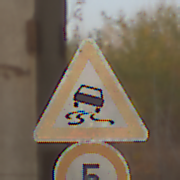
Verkehrszeichen: SchleuderOderRutschgefahr
Zusatzzeichen unten: Geschwindigkeit5
Umgebung: Roofed, Suburban
Tageszeit: SunriseSunset
Wetter: Clear
Licht: Natural
Jahreszeit: NotSpecified
Kontrast: MediumContrast